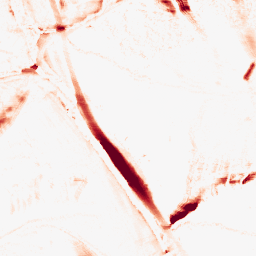
Category: morphological
Decomposition family: morphological_ellipse
Decomposition parameters: operation: opening
width: 10
height: 30
Upsampling method: edge_directed
Upsampling parameters: scale: 4
Upsampling scale: 4